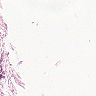
Metastatic tissue present: no